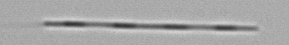
Label: Leptocylindrus